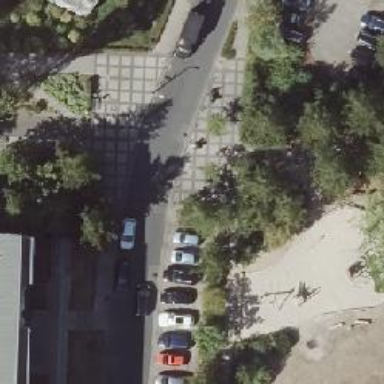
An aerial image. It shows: Residential road with parallel on-street parking. The road has asphalt surface and separate sidewalk.